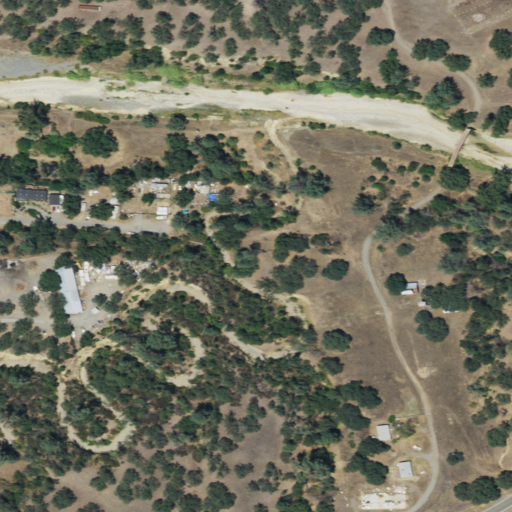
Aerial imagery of valley in California named Government Gulch containing shrub, open development, evergreen forest, low intensity development, grassland, medium intensity development, and high intensity development